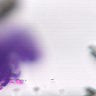
Metastatic tissue present: no